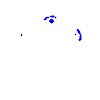
Particle: proton